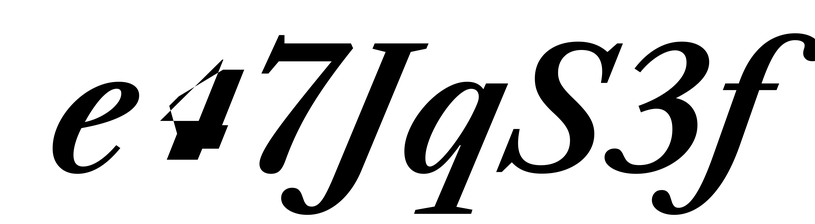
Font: LibreCaslonText-Italic_SemiBold_Italic